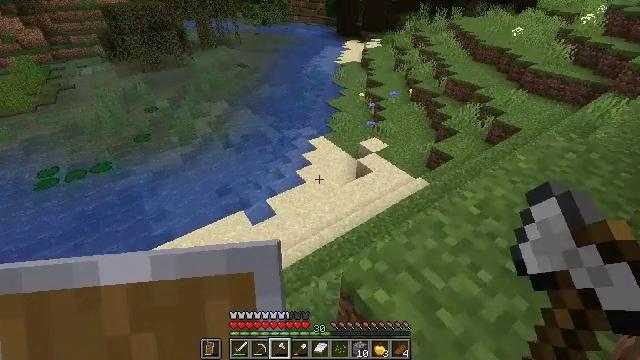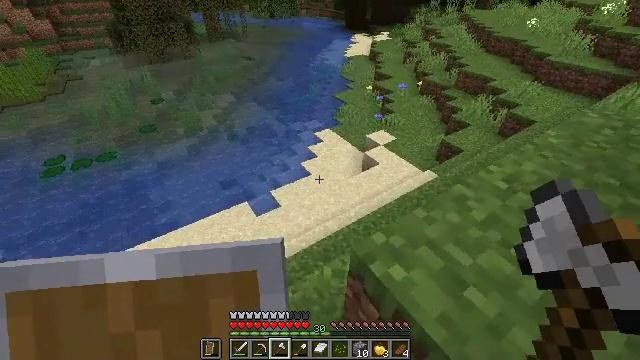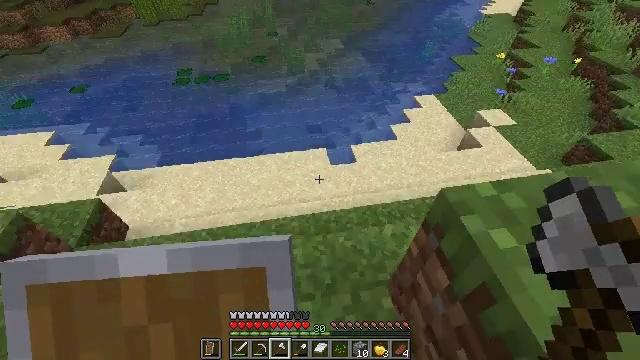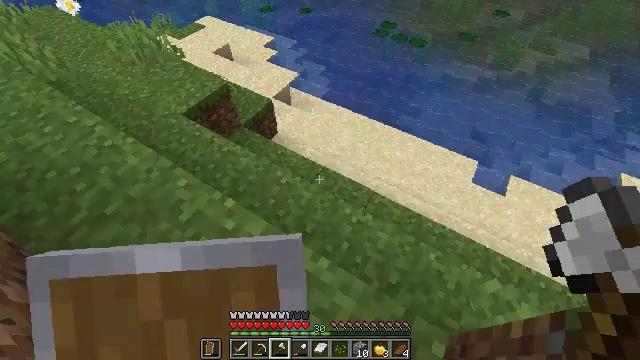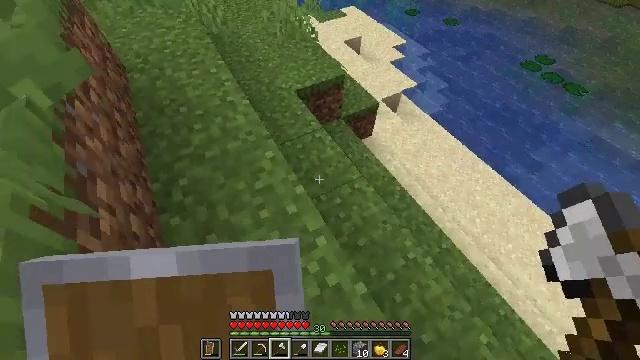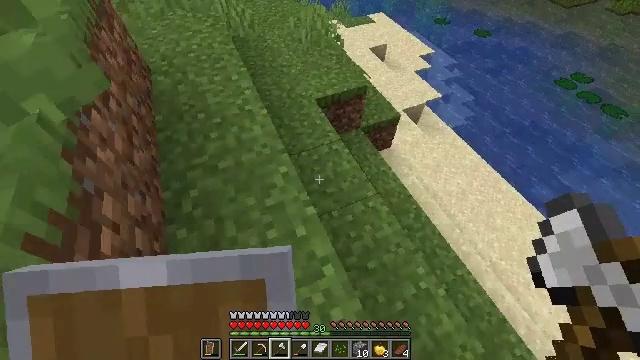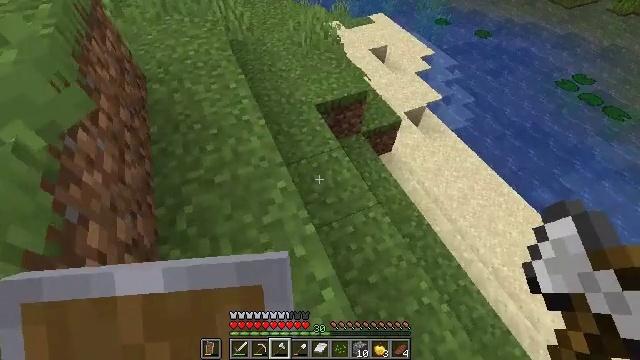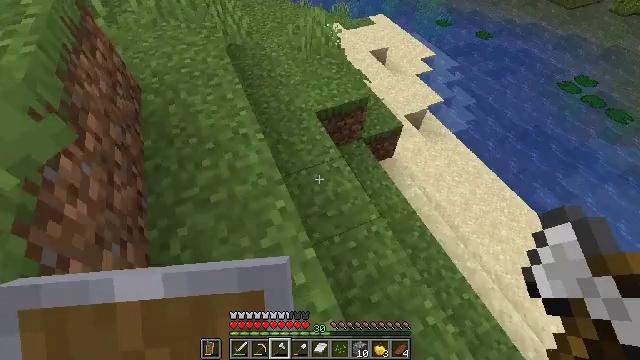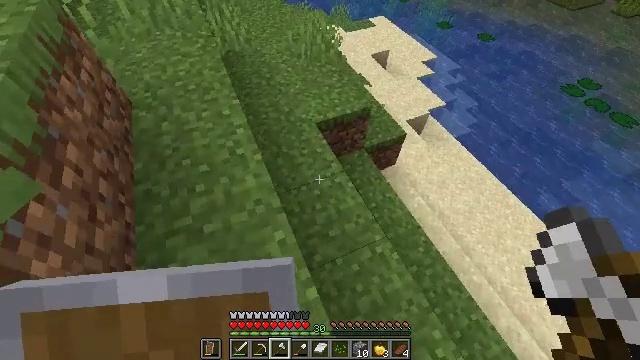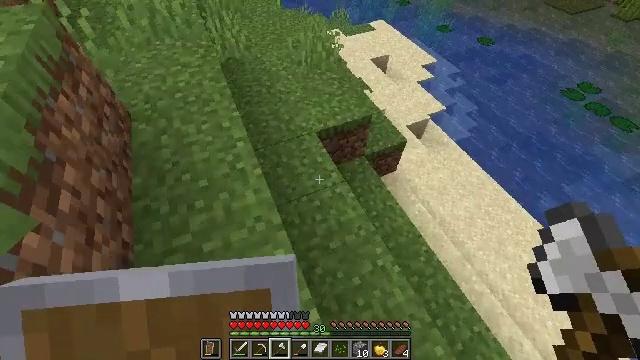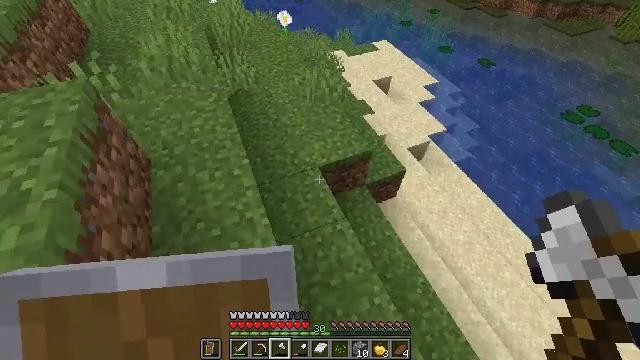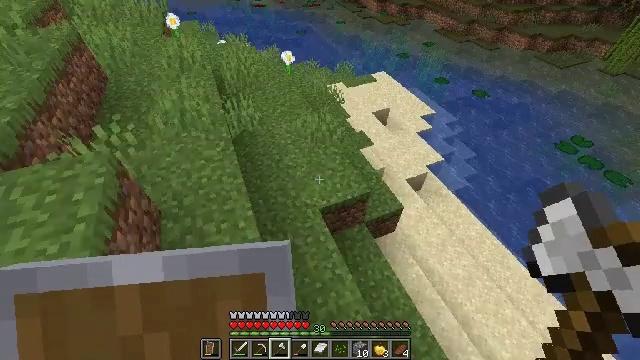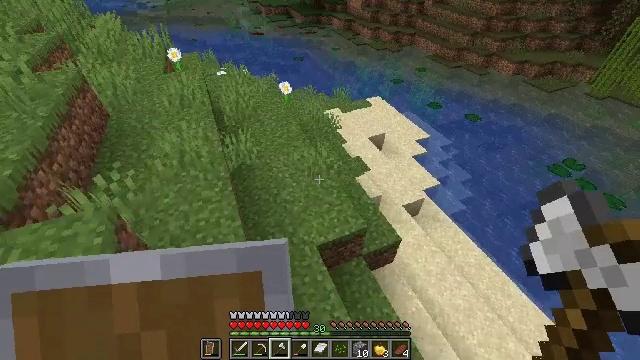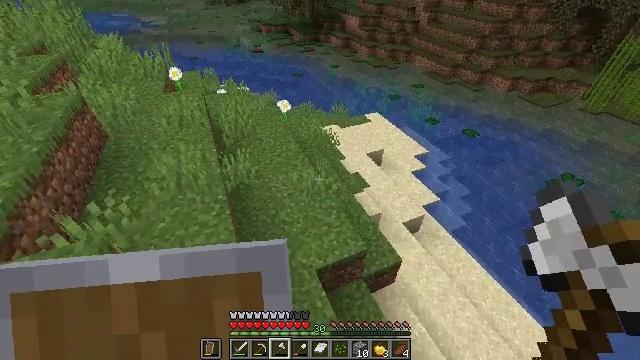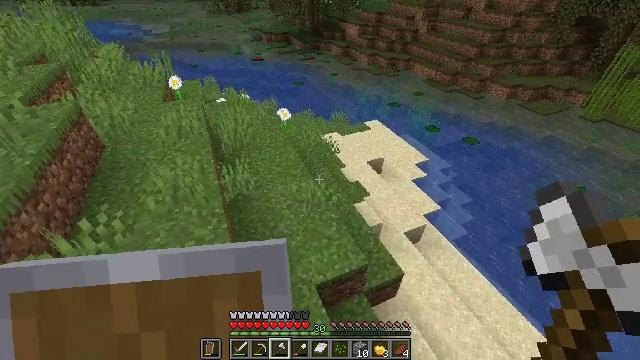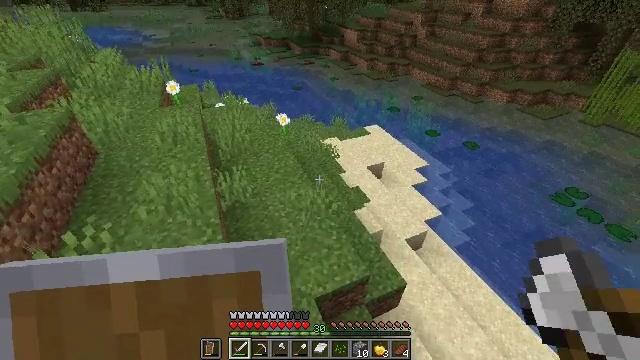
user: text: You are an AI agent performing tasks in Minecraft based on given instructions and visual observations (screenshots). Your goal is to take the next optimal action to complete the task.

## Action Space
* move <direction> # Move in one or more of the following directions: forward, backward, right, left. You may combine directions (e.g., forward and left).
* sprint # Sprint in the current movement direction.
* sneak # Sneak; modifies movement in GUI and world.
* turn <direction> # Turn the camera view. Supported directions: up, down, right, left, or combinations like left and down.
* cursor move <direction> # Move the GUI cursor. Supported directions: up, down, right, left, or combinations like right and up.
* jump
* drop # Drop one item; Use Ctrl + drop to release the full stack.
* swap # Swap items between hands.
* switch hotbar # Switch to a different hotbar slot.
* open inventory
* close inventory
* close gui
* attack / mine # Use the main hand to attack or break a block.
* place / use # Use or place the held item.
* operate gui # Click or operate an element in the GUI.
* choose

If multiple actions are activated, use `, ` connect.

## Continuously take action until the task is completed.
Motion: motion action
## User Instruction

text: Kill mobs.
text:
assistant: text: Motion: turn left
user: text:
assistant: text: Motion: turn left and down
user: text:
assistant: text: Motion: turn left and down
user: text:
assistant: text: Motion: move forward, turn left
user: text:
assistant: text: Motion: move forward, turn left
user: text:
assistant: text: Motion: move forward
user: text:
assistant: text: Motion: move forward
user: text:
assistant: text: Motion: move forward
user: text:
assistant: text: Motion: move forward, jump
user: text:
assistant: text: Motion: move forward, turn left and up, jump
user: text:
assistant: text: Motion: move forward, turn up, jump
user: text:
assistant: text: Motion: move forward, turn up, jump
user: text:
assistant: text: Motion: move forward, turn up, jump
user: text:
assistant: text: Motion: move forward, turn up
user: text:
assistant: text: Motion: move forward, switch to hotbar 1
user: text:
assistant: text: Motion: move forward, switch to hotbar 1
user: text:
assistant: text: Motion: move forward, switch to hotbar 1
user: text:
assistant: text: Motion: move forward
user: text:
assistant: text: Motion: move forward, turn left
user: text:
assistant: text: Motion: move forward, turn left and up
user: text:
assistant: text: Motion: move forward, turn left, jump
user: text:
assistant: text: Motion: move forward, jump
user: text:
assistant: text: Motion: move forward, jump
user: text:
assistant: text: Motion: move forward, jump
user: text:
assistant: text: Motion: move forward, sprint, jump
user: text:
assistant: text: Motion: move forward, sprint, jump
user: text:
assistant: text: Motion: move forward, sprint, jump
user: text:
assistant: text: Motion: move forward, sprint, jump
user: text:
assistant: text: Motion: move forward, sprint, jump
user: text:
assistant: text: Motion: move forward, sprint, jump